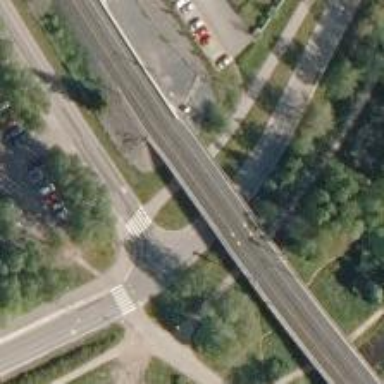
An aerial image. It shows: Viaduct bridge with continuous electrified railway tracks and contact line.